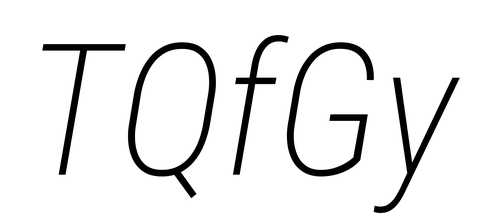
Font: Roboto-Italic_Condensed_ExtraLight_Italic